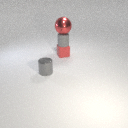
small red rubber cube behind small gray metal cylinder